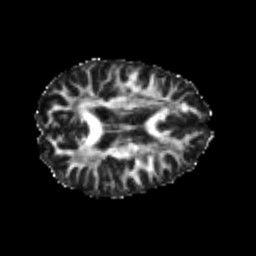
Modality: FA
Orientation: axial
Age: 26
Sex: female
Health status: healthy
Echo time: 0.074 s